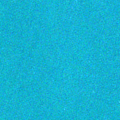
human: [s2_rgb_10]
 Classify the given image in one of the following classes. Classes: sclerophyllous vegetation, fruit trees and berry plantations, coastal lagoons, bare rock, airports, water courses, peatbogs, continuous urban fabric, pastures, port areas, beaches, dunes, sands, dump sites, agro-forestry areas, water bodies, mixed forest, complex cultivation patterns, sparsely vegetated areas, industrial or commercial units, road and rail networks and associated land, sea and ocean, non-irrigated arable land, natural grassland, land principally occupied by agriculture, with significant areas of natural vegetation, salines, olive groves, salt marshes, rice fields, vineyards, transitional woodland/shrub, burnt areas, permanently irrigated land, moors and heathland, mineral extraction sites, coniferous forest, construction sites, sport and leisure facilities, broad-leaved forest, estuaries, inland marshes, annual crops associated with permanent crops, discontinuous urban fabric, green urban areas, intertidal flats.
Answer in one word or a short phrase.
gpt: sea and ocean